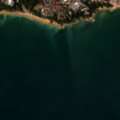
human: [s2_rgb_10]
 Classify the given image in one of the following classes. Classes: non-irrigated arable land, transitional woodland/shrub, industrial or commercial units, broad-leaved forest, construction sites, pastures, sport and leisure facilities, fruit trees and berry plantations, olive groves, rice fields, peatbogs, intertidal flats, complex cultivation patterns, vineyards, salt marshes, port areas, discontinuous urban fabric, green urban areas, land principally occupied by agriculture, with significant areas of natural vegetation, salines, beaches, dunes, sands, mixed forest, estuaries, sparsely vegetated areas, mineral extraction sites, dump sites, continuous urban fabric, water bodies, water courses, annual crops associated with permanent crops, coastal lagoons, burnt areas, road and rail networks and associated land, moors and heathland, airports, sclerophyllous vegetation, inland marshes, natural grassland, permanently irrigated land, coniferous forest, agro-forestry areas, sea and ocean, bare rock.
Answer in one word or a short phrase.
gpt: discontinuous urban fabric, sport and leisure facilities, sea and ocean